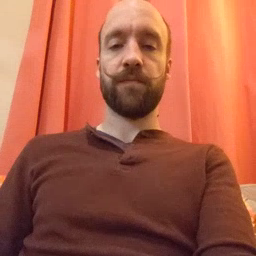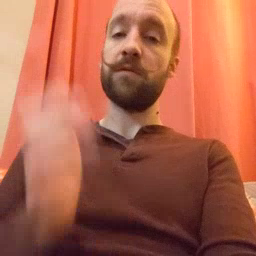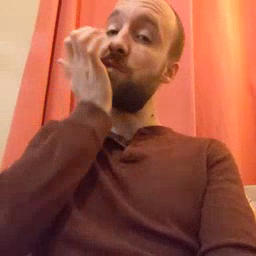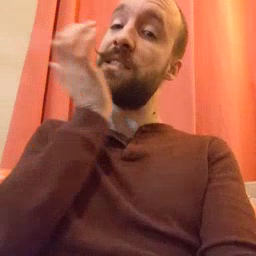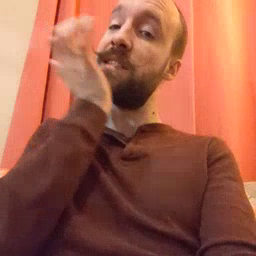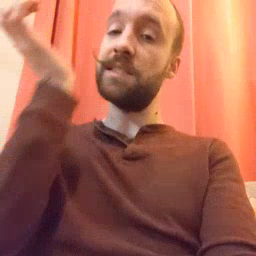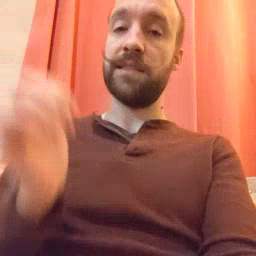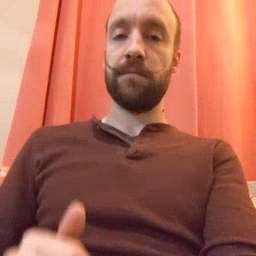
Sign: grass